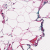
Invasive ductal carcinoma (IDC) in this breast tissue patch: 0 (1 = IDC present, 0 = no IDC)